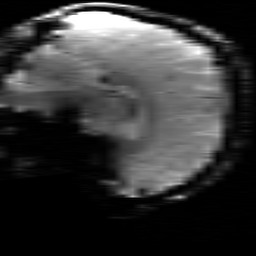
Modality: T2starw
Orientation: sagittal
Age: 27
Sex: male
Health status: healthy
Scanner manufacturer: siemens
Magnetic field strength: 3 T
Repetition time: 0.7 s
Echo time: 0.02 s